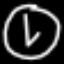
Label: clock